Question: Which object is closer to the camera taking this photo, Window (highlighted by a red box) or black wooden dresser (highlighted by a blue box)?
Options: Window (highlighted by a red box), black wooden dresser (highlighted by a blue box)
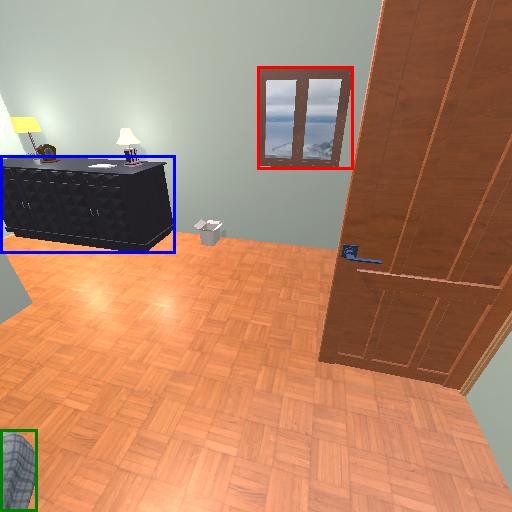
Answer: Window (highlighted by a red box)